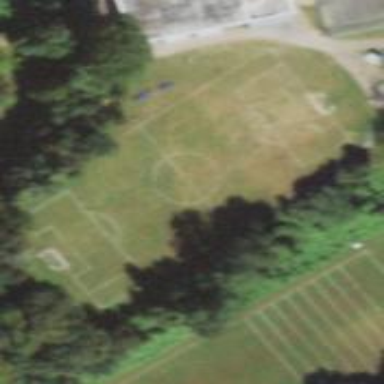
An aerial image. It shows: Soccer pitch for leisure land activities.